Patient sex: F
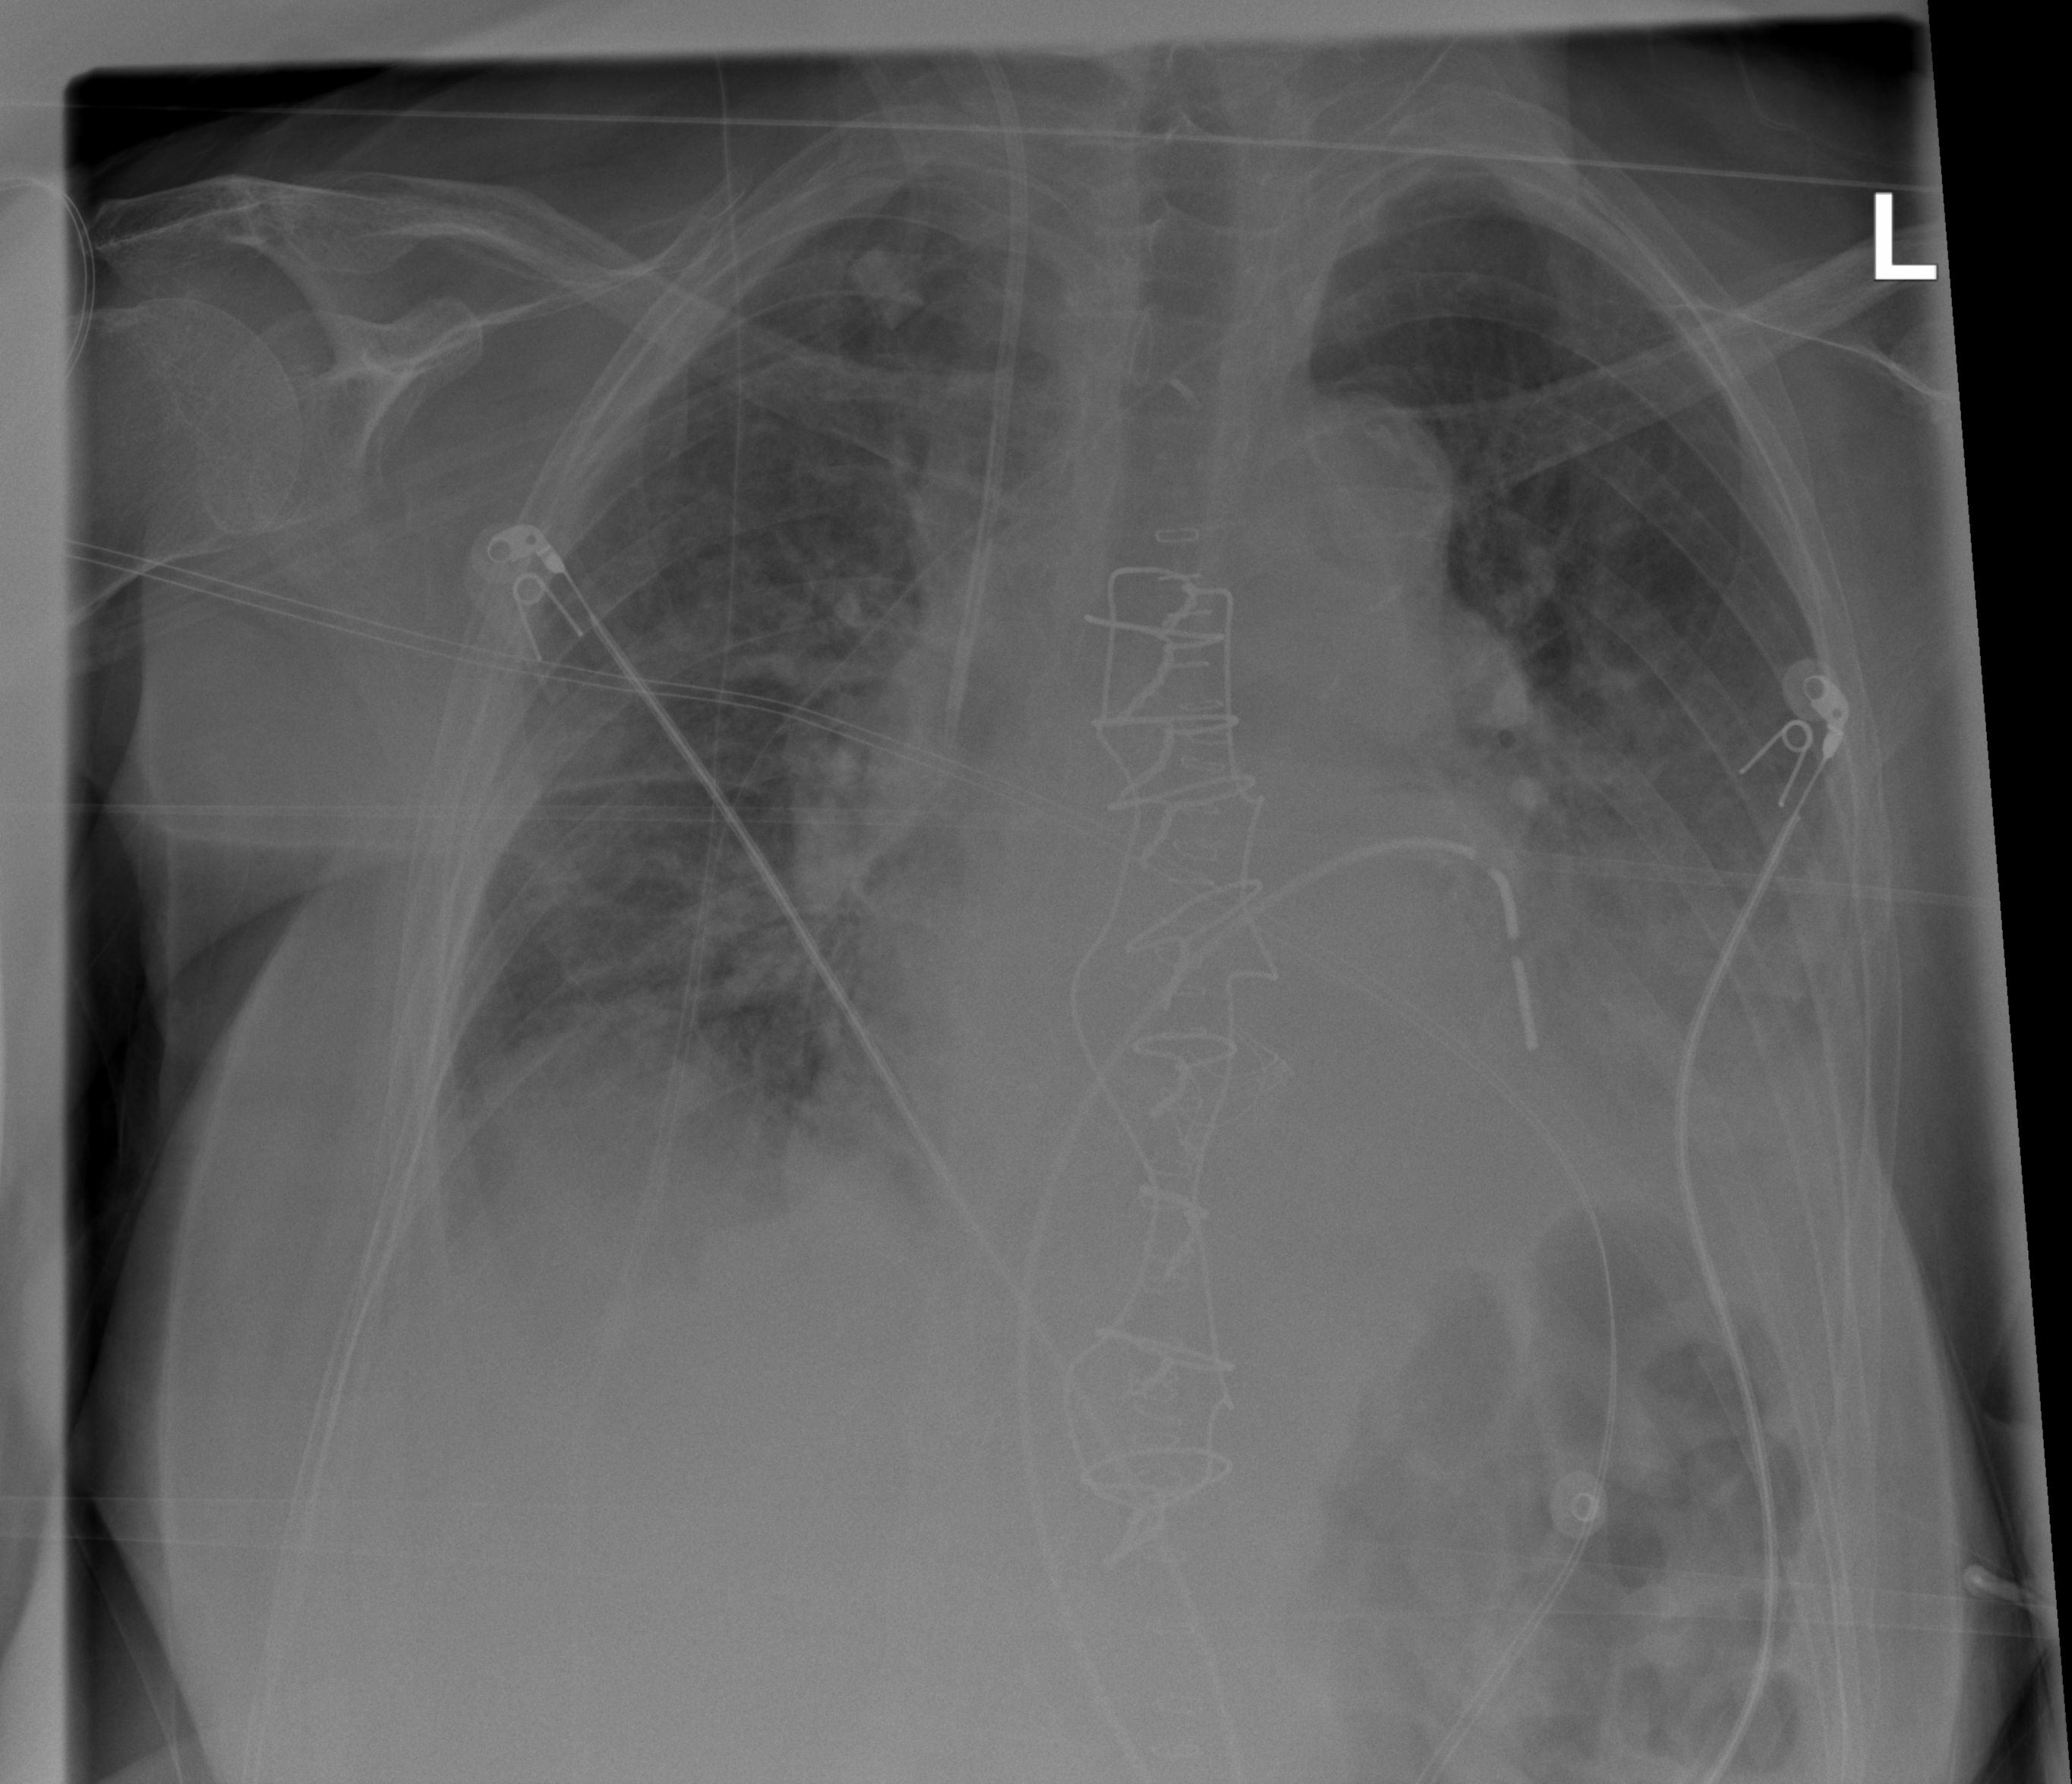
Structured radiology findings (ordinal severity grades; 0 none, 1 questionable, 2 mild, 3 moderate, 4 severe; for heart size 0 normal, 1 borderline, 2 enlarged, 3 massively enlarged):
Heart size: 0
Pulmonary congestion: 2
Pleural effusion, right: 1
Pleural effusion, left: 2
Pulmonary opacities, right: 2
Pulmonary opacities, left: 2
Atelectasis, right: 2
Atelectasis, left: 2